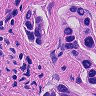
Metastatic tissue present: yes